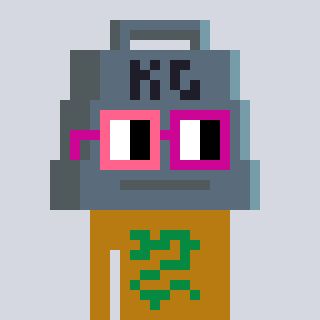
a pixel art character with square pink and red glasses, a weight-shaped head and a gold-colored body on a cool background